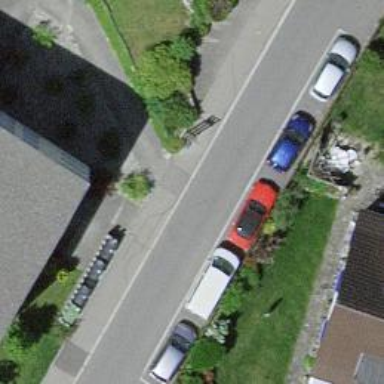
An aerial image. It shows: Residential road with asphalt surface. There is sidewalk on the left side.